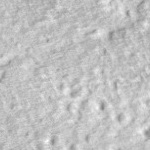
Label: no_change